Interaction volume radius: 5 \u00c5
Interaction volume height: 10 \u00c5
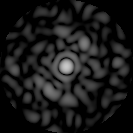
Disorder parameter: 0.8707